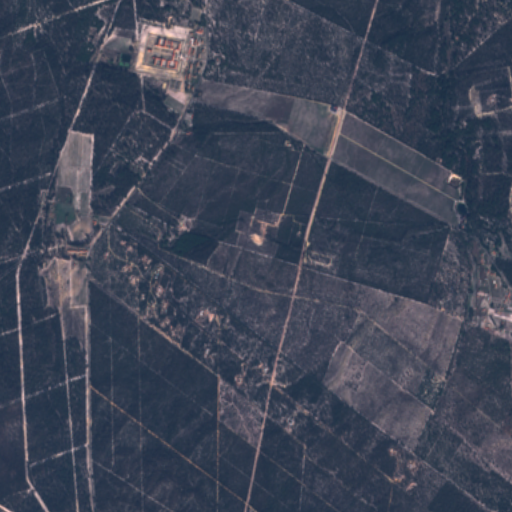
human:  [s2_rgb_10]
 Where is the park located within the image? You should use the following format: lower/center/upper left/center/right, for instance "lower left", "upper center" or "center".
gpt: The park is located in the upper left of the image.
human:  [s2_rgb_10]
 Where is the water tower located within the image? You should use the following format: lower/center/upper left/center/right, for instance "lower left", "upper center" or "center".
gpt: The water tower is located in the upper left of the image.
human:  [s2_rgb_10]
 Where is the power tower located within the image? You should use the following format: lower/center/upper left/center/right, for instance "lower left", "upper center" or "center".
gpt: There is no power tower in the image.